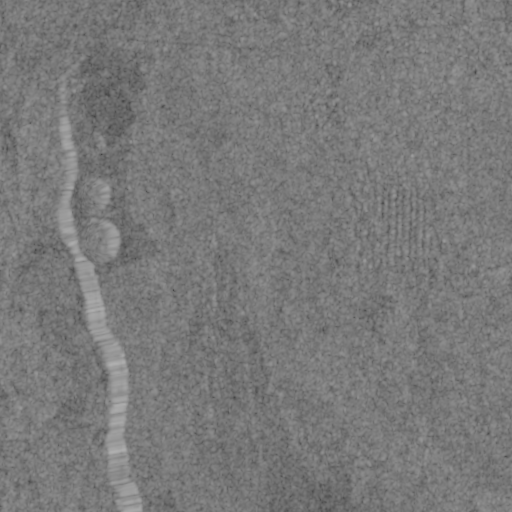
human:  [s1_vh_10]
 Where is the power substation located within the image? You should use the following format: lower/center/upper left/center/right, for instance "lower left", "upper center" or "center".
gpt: The power substation is located in the upper center of the image.
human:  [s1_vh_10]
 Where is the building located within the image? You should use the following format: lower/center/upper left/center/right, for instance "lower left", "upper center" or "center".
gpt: The building is located in the upper right of the image.
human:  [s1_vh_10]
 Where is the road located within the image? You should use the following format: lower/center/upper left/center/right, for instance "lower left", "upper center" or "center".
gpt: There is no road in the image.

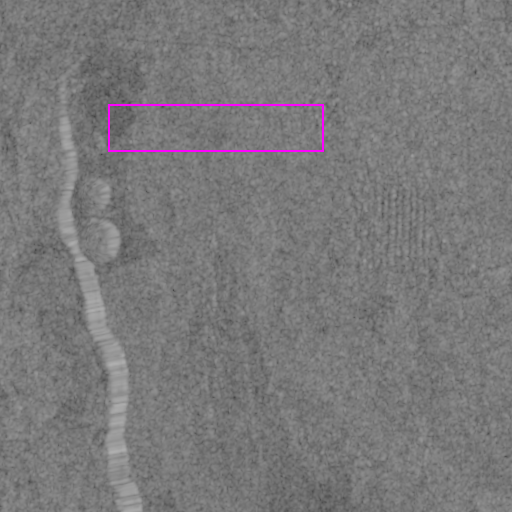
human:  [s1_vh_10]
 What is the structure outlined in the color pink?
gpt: There is no pink outline.
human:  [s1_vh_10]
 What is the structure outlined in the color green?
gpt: There is no structure outlined in green.